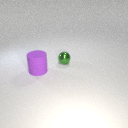
large purple rubber cylinder to the left of small green metal sphere